Question: What is wrong with this ? The parseFloat returns only the 0 and yet in string it's "0.9"

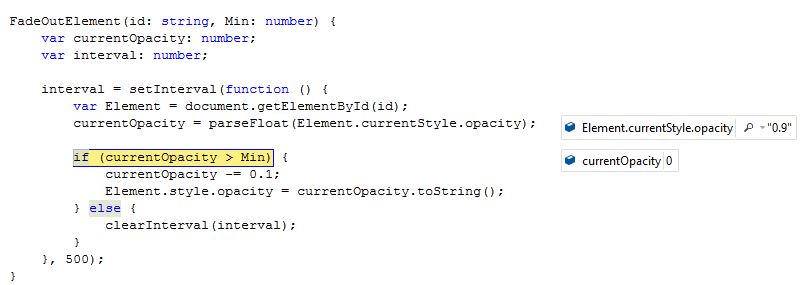
Answer: Yeah, looks like I wasn't coding right in the interval and this was giving wrong results so I changed the code in order to have a better logic and now it works. Here's the result code :
'''
var FaderElement = (function () {
function FaderElement() {
}
FaderElement.prototype.FadeOutElement = function (id, Min) {
var Element = document.getElementById(id);
var currentOpacity;
clearInterval(this._intervalin);
this._intervalout = setInterval(function () {
currentOpacity = parseFloat(Element.currentStyle.opacity);
if (currentOpacity > Min) {
currentOpacity -= 0.1;
Element.style.opacity = currentOpacity.toString();
}
else {
clearInterval(this.intervalout);
}
}, 33);
};
FaderElement.prototype.FadeInElement = function (id, Max) {
var Element = document.getElementById(id);
var currentOpacity;
clearInterval(this._intervalout);
this._intervalin = setInterval(function () {
currentOpacity = parseFloat(Element.currentStyle.opacity);
if (currentOpacity < Max) {
currentOpacity += 0.1;
Element.style.opacity = currentOpacity.toString();
}
else {
clearInterval(this.intervalin);
}
}, 33);
};
return FaderElement;
'''
})();